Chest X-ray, AP view. Patient: 20 years old, sex M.
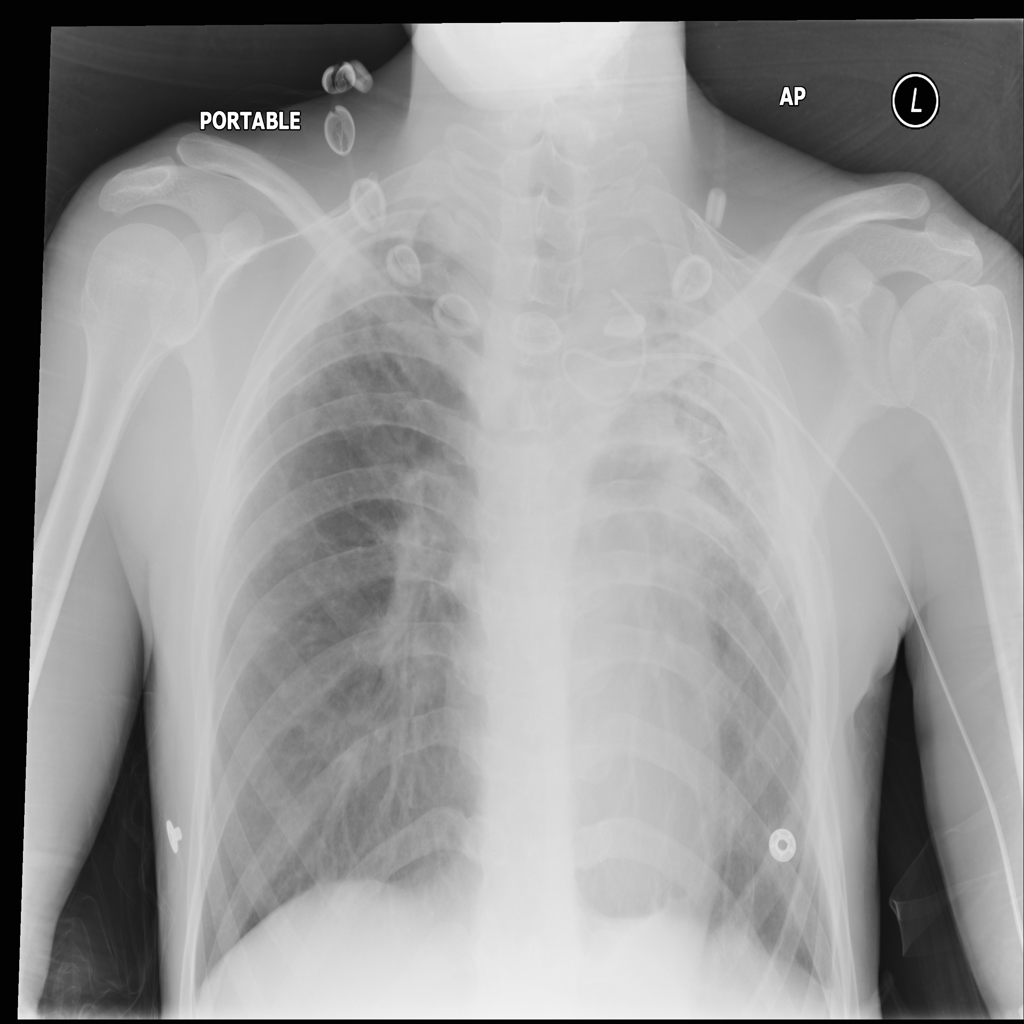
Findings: No Finding